Question: We've got flow with Twitter Bootstrap but we love the way Foundation 4 collapses main navigation on mobile. Has anyone done this for Bootstrap 3 yet? We don't want to jump frameworks for one feature.

This side navigation seems more consistent with trends in native app navigation than the Bootstrap hamburger dropdown.
Thanks!
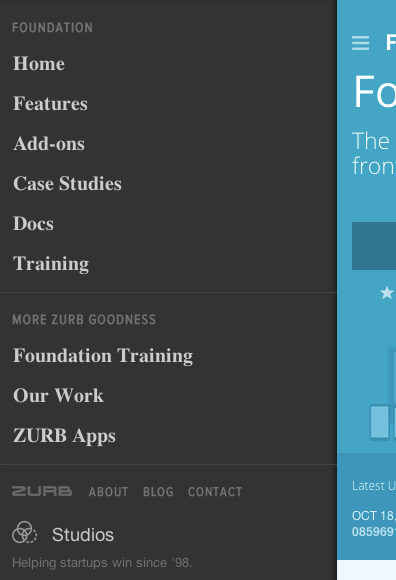
Answer: Here is another demonstration that may work for you:
<URL>